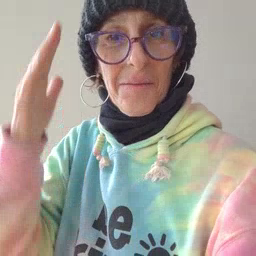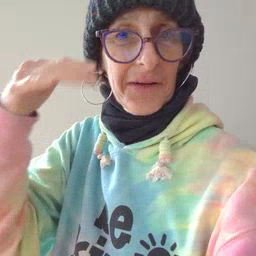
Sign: because